Question: I want to display to lines of text in a Javascript confirm() function:
1ST line: ?DO YOU REALLY WANT TO CANCEL THE OPERATION?
2ND line: ALL ENTERED DATA WILL BE LOST');
'''
$('#button').click(function () {
return confirm('?DO YOU REALLY WANT TO CANCEL THE OPERATION? ALL ENTERED DATA WILL BE LOST');
});
'''
DEMO: <URL>

Thank you.
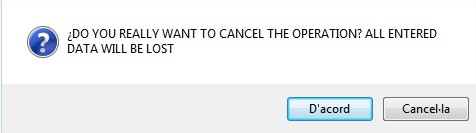
Answer: Add '
' and magic will happen!
'''
$('#button').click(function () {
return confirm('?DO YOU REALLY WANT TO CANCEL THE OPERATION?
ALL ENTERED DATA WILL BE LOST');
});
'''